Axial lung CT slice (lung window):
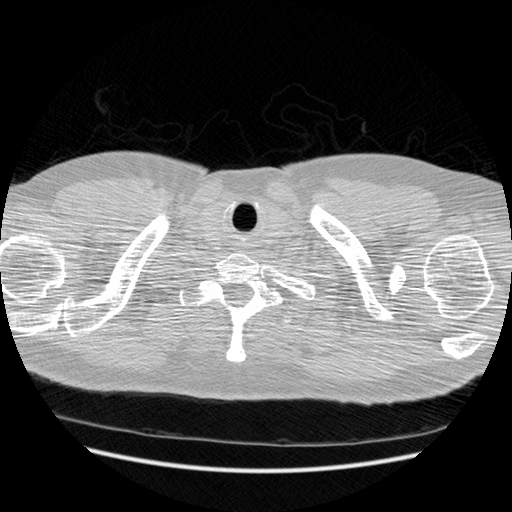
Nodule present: no